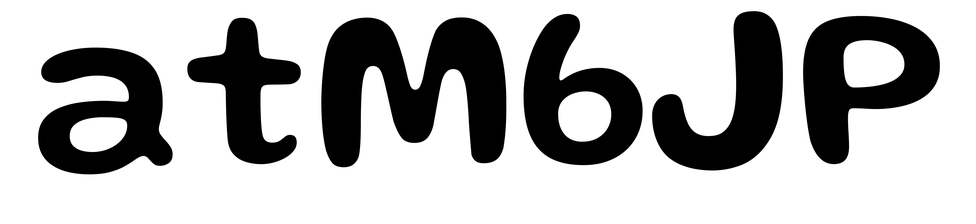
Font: Gluten_Medium